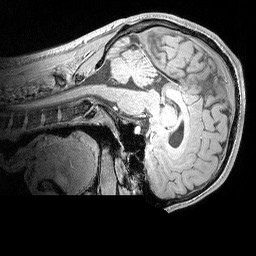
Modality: MP2RAGE
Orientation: sagittal
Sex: male
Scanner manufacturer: siemens
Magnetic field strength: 3 T
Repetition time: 5 s
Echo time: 0.00292 s